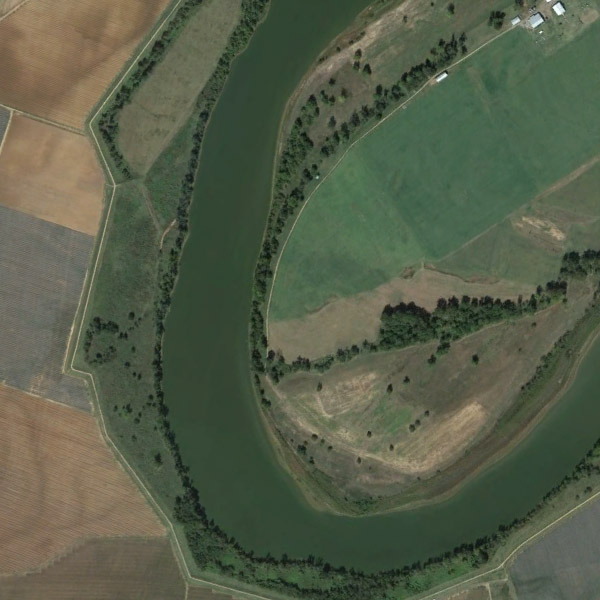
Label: River